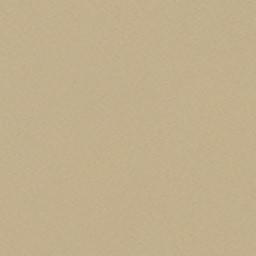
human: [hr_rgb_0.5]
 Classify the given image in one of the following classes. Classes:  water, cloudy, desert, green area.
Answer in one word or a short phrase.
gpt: desert